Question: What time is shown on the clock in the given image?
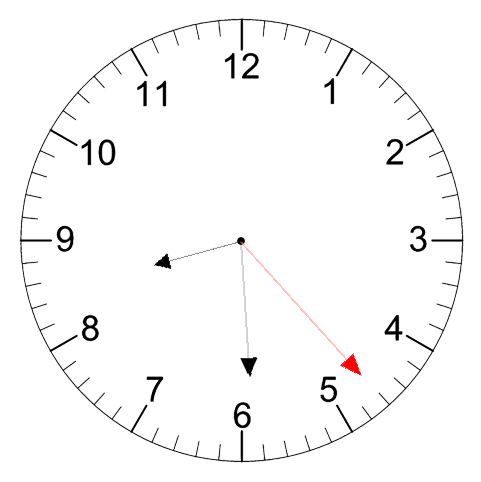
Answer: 08:29:23